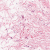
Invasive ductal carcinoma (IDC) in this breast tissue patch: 0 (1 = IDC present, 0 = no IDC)